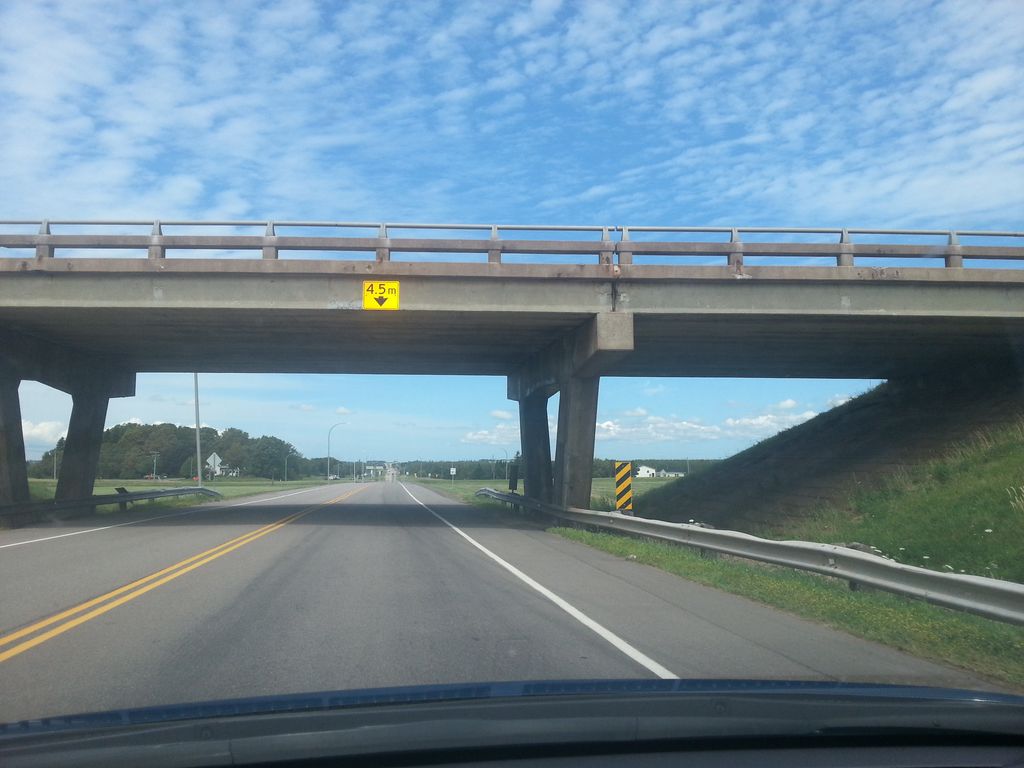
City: charlottetown